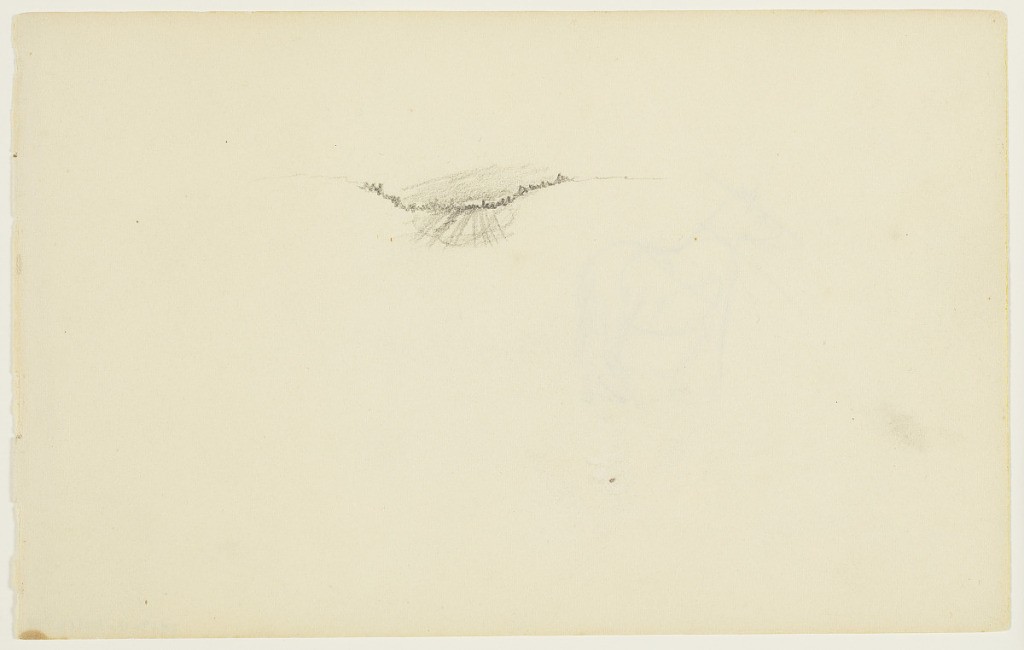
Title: Sunlight Cresting a Wooded Ridge
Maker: Frederic Edwin Church, American, 1826–1900
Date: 1844 - 1846
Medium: Graphite on white wove paper; verso: graphite
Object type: Drawing
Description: Small landscape sketch showing a view of sunlight cresting a dip in a wooded mountain ridge and extending in beams toward the viewer.

Verso: Sketch of a horse walking to the left, viewed obliquely from behind. The upper portions of the horse are loosely struckout.